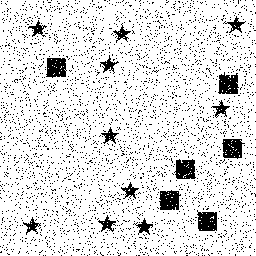
Squares: 6
Triangles: 0
Stars: 10
Total shapes: 16